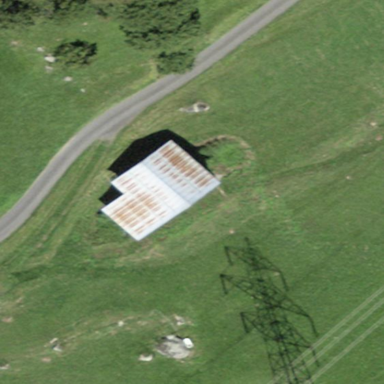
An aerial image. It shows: Shed building.